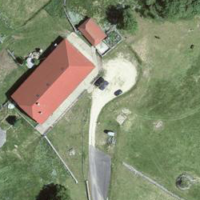
EUNIS habitat code: 23
Species observed at this site:
Datura stramonium